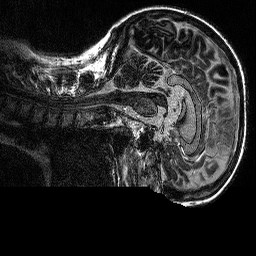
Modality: MP2RAGE
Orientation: sagittal
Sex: female
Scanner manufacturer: siemens
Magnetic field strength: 3 T
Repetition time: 5 s
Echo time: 0.00292 s